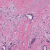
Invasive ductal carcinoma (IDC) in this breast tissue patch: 1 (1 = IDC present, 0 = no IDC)